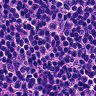
Metastatic tissue present: no